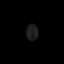
Tissue: skin
Cell type: Epithelial cells
Senescence score: 0.2404
Nuclear area (px): 185
Mean DAPI intensity: 29.438